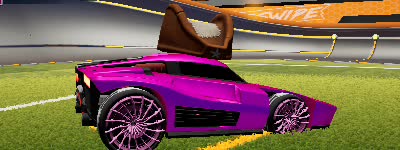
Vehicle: breakout